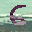
Label: 6